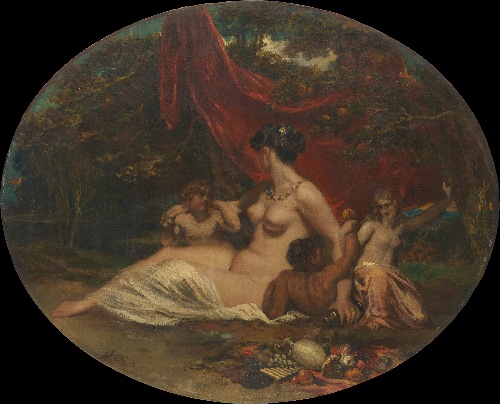
Title: Allegory
Artist: William Etty
Artist bio: British, York 1787–1849 York
Object type: Painting
Classification: Paintings
Medium: Oil on canvas, laid down on wood
Dimensions: Oval, 28 x 34 1/2 in. (71.1 x 87.6 cm)
Department: European Paintings
Credit line: Gift of Martin Birnbaum, 1959
Accession year: 1959
Repository: Metropolitan Museum of Art, New York, NY
Tags: Fruit|Female Nudes